Question: First time using neo4j. This is what my graph looks like.

The central node is of type 'Job', and the child nodes are of type 'Word'. Each Word node has property 'word' (i.e. 'Word.word'), which is equivalent to the node labels such as "react", "php" etc. in the attached image.
What I am trying to do is for each chain of child nodes, generate a concatenated string of Word.word property values. For example, for the attached graph, I want to return something like:
'''
[ "php", "react js", "javascript", "full stack development", "multithreaded load-balancing reactor engine"]
'''
My current brute force approach looks like this:
'''
match (webdev:Job {name:"Web Developer"}),
(webdev)-[a00:Appearance]->(w1:Word),
(w1)-[a01:Appearance]->(w2:Word),
(w2)-[a02:Appearance]->(w3:Word)
return w1.word + ' ' + w2.word + ' ' + w3.word as name
union
match (webdev:Job {name:"Web Developer"}),
(webdev)-[a00:Appearance]->(w1:Word),
(w1)-[a01:Appearance]->(w2:Word)
where not ((w2)-->())
return w1.word + ' ' + w2.word as name
union
match (webdev:Job {name:"Web Developer"}),
(webdev)-[a00:Appearance]->(w1:Word)
where not ((w1)-->())
return w1.word as name
'''
which produces the output:
'''
["multithreaded load-balancing reactor","full stack development","react js","php","javascript"]
'''
This works for chains of length <= 3, but obviously it fails for length > 3. Notice how the string "multithreaded load-balancing reactor" should be "multithreaded load-balancing reactor engine".
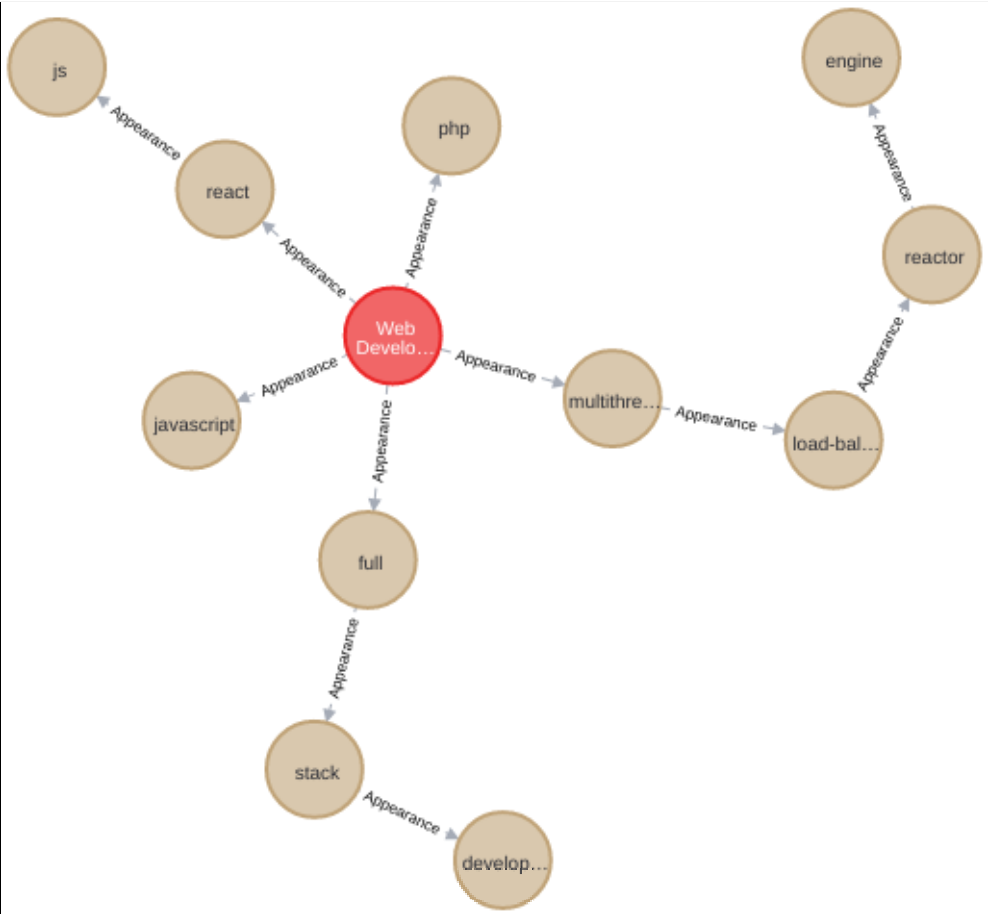
Answer: You can use a <URL> pattern:
'''
MATCH p = (:Job {name:"Web Developer"})-[:Appearance*]->(leaf)
WHERE NOT (leaf)-[:Appearance]->()
RETURN REDUCE(s = NODES(p)[1].word, w IN NODES(p)[2..] | s + ' ' + w.word) AS name
'''